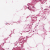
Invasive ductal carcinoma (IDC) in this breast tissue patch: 0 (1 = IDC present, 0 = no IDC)